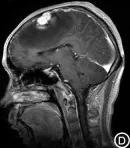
The foci are obviously enhanced after enhancement, and the adjacent meninges is thickened and enhanced (C-E).
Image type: radiology (mri)